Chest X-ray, PA view. Patient: 40 years old, sex M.
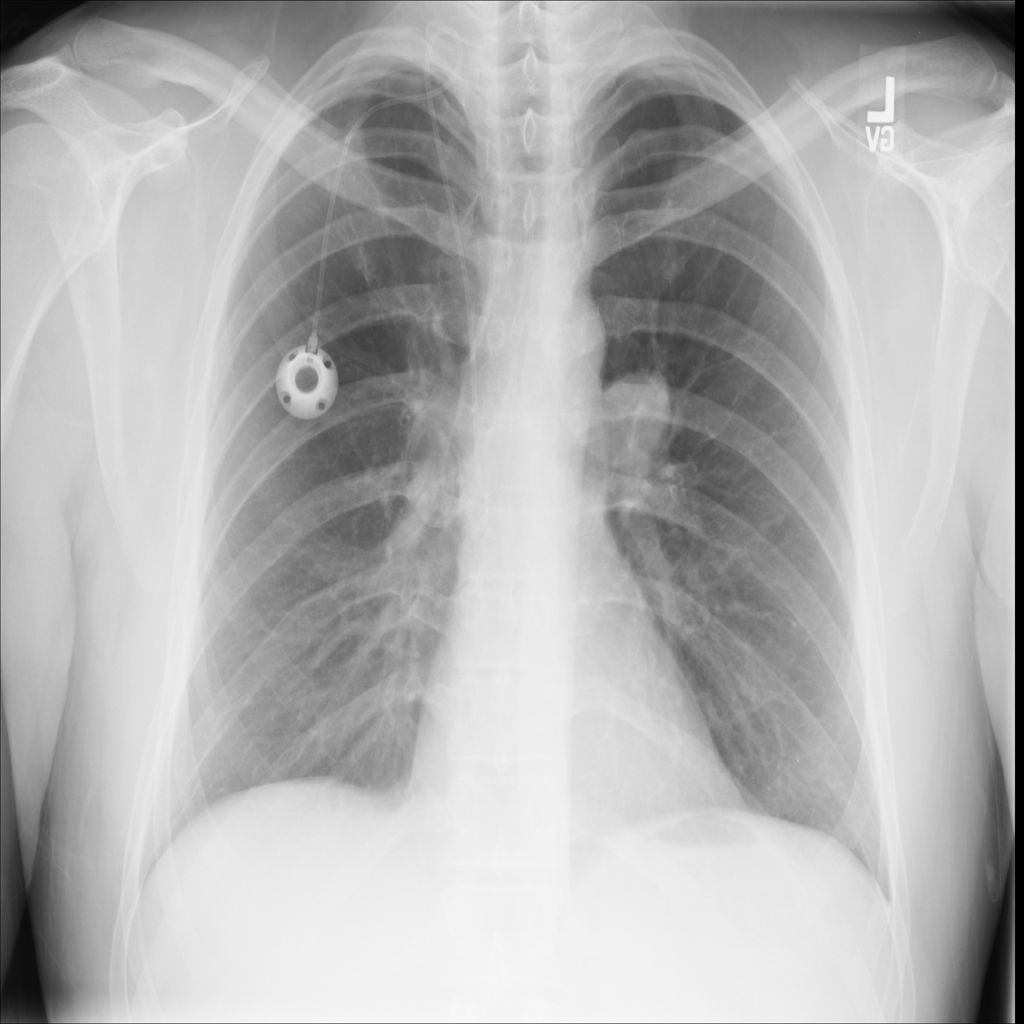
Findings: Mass